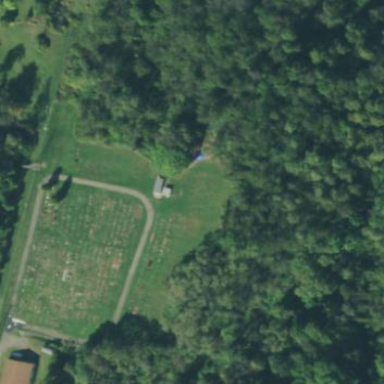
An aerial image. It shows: Cemetery.